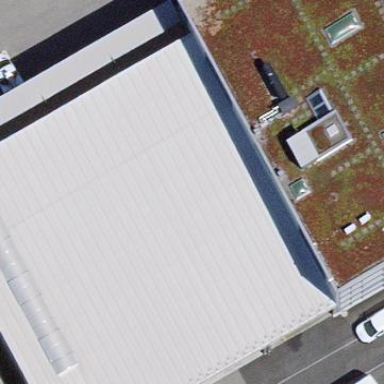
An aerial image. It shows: Industrial building.